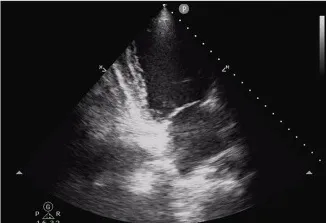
Transthoracic echocardiogram obtained at admission. (D) Apical two-chamber view showing akinesia of the midventricular and apical segments of the anterior and inferior left ventricular walls.
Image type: radiology (ultrasound)